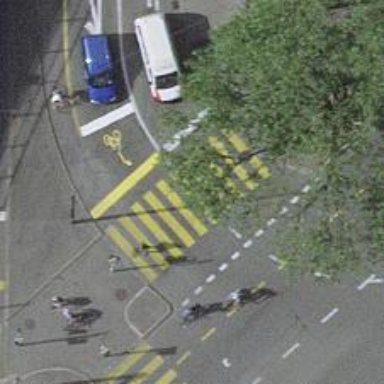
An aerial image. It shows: Asphalt footway with crossing equipped with traffic signals.